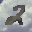
Label: 2